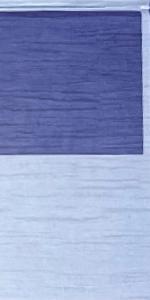
Label: Empty